Question: I have a problem, the database admin have the follow structure:

As you can see the primary key of the table 'TCModulo' is a composed key of the 'ID_modulo' and 'ID_sistema' which is a foreign key of the table 'TCSistemas'.
I think that is better that the field 'ID_modulo' from the table 'TCModulo' must be the primary key with an auto_increment constrain, and the field 'ID_sistema' must be only a foreign key.
Wich one is better?
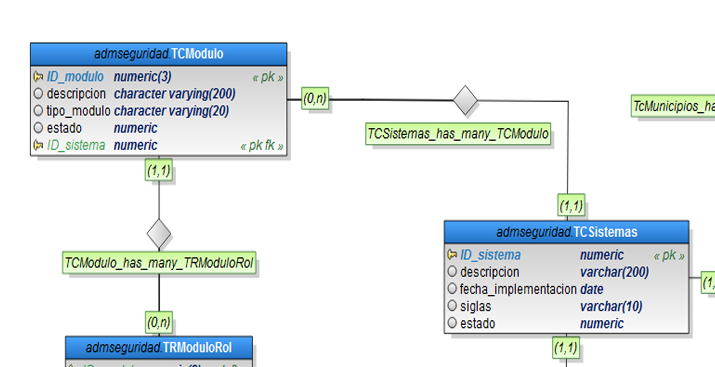
Answer: Whether the PK of TCmodulo is (ID_modulo) or (ID_modulo,ID_sistema) depends on what goes in the table. We cannot answer your question unless you tell us. Presumably an ID_modulo value in a row is how you refer to some modulo. You have to tell us how to do that. But after that (for every column) (and given what situations can arise) there is no choice left about which sets of columns are candidates for primary key.
A set of columns whose subrow values are unique in a table is called a superkey. Any subrow containing a unique subrow is unique. So any set of columns containing a superkey is a superkey. A subrow that contains no (smaller) unique subrow is called a candidate key. So a superkey that contains no (smaller) superkey is a candidate key. One of the candidate keys of a table is chosen as primary key.
If ID_modulo uniquely determined a module over the whole application, then (ID_modulo) would be unique with no smaller unique subrow inside so it would be a candidate key. It would be the only one so it would be the primary key.
If ID_modulo uniquely determined a module only per sistema, then (ID_modulo,ID_sistema) would be unique with no smaller unique subrow (assuming there can more than one sistemo) so it would be a candidate key. It would be the only one so it would be the primary key.
So what candidate keys are available to be chosen as primary key is up to how your application refers to modulos. After that there is no choice about candidate keys. In each of these two cases there's only one candidate key so there's no choice about primary key either.
As to whether you should have a unique id overall or only within sistema or both or anything else, that depends on other ergonomic issues. Eg you are uniquely kentverger in stackoverflow (now; user names aren't necessarily unique), but perhaps uniquely Kent at home. Eg you probably prefer to call today something like the 4th of July, rather than day 185. But note that any candidate key serves as a unique identifier. So if ID_modulo is unique only within sistema, still (ID_modula,ID_sistema) is unique overall.
Note that this has nothing to do with modulos being many-to-one with sistemas per se. It has to do with columns forming unique subrows.